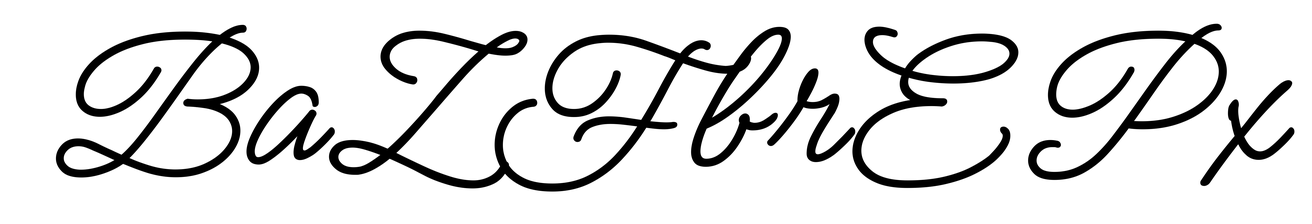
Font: MeowScript-Regular